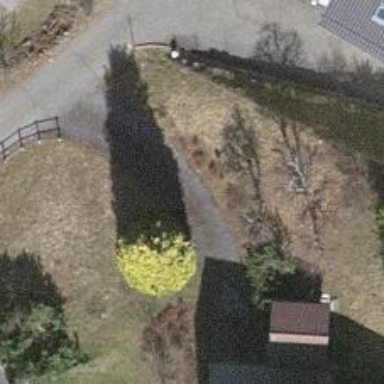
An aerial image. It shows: Driveway.